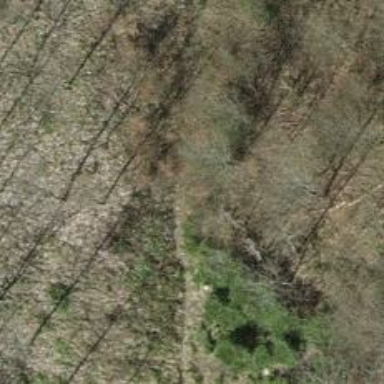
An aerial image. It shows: Unpaved path.